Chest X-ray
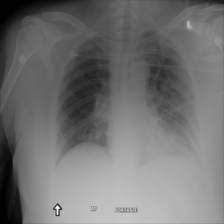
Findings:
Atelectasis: positive
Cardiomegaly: negative
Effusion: positive
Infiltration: negative
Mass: negative
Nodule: negative
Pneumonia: negative
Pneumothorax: negative
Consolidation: negative
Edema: negative
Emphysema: negative
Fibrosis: negative
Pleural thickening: negative
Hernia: negative